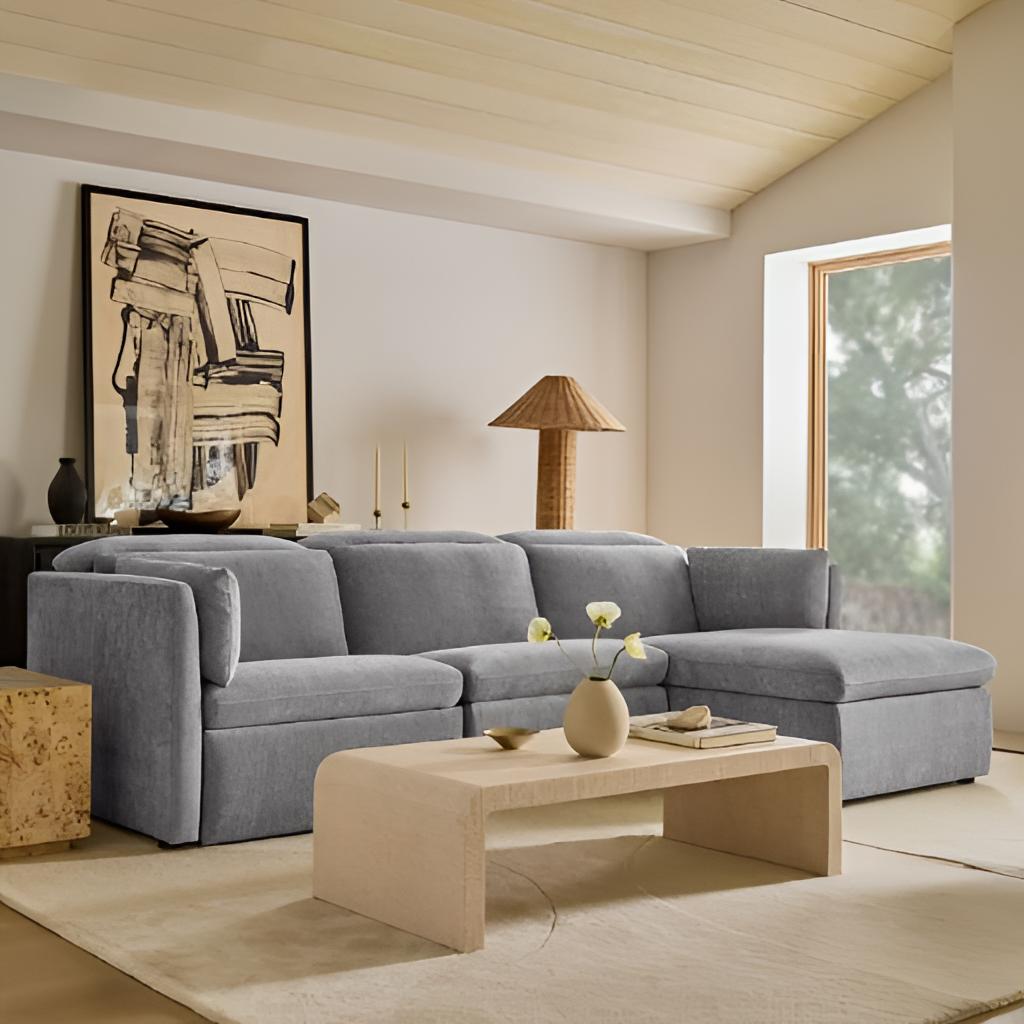
living room, gray fabric sectional sofa, paint wallpaper, with solid pattern, wood flooring, with plank pattern, contemporary